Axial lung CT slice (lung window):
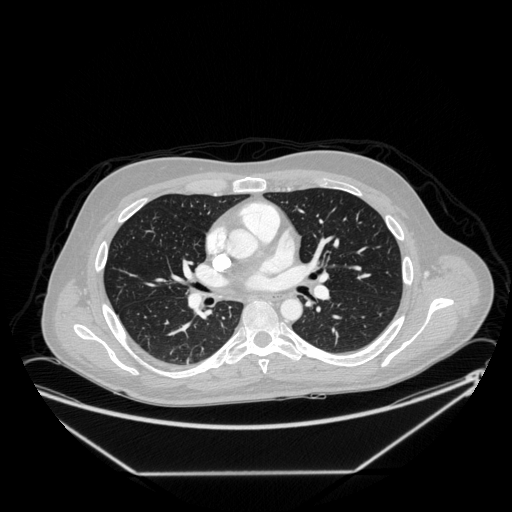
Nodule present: no